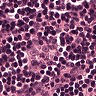
Metastatic tissue present: no